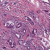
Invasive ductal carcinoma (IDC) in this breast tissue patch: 1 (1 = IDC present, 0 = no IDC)